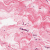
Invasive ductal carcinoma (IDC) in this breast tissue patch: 0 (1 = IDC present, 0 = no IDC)